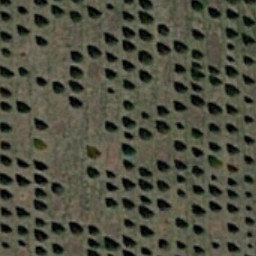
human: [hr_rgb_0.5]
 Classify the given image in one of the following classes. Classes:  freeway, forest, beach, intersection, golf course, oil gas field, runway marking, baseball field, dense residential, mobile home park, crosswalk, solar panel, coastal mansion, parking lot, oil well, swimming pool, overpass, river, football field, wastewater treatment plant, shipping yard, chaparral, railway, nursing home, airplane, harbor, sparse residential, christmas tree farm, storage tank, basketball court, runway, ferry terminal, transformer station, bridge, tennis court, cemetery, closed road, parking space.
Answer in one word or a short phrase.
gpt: christmas tree farm